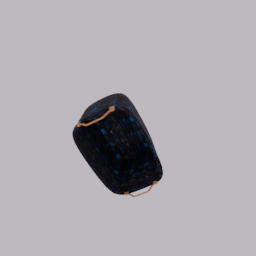
Label: tools